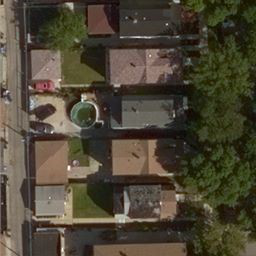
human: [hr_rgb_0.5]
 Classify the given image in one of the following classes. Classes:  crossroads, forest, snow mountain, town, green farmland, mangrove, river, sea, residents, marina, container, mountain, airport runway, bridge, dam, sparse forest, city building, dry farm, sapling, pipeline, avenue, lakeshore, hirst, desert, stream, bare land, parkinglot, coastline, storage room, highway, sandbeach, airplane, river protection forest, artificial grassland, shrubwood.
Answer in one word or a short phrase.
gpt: residents